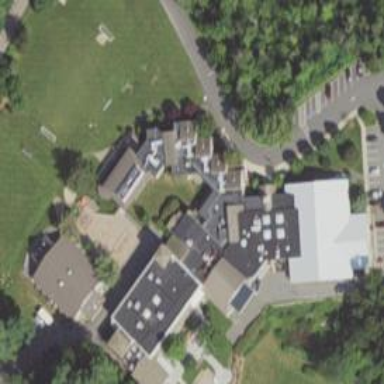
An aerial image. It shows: School building.